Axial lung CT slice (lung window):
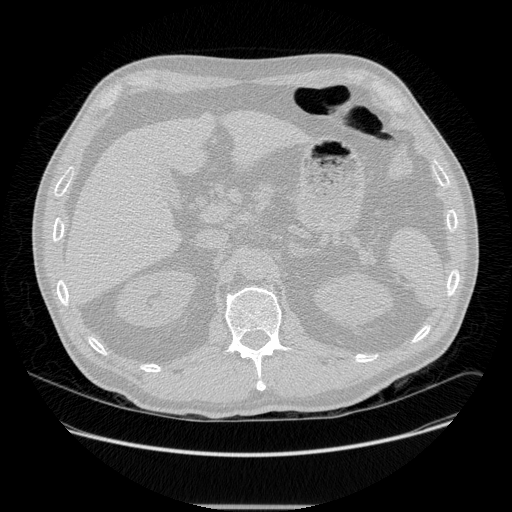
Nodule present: no